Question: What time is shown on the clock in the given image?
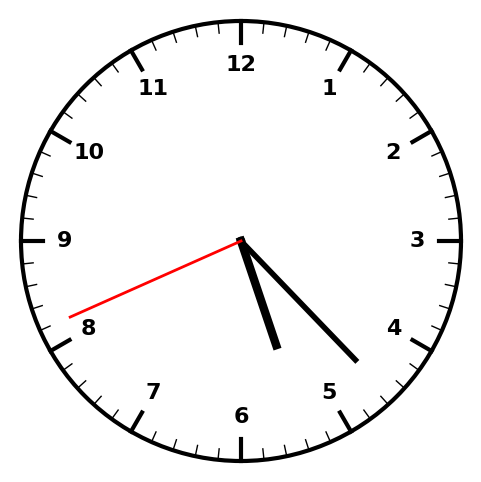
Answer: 05:22:41